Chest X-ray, PA view. Patient: 50 years old, sex F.
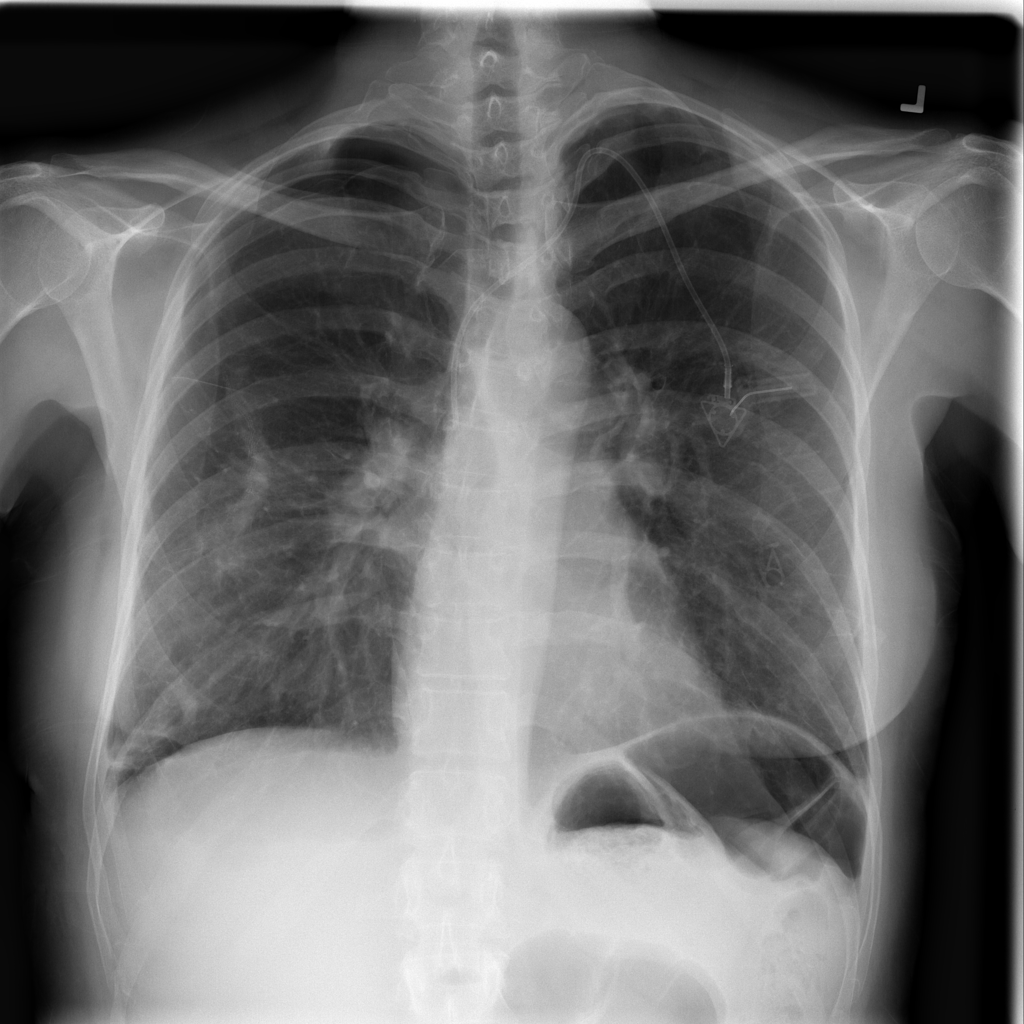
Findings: Pleural_Thickening, Pneumothorax